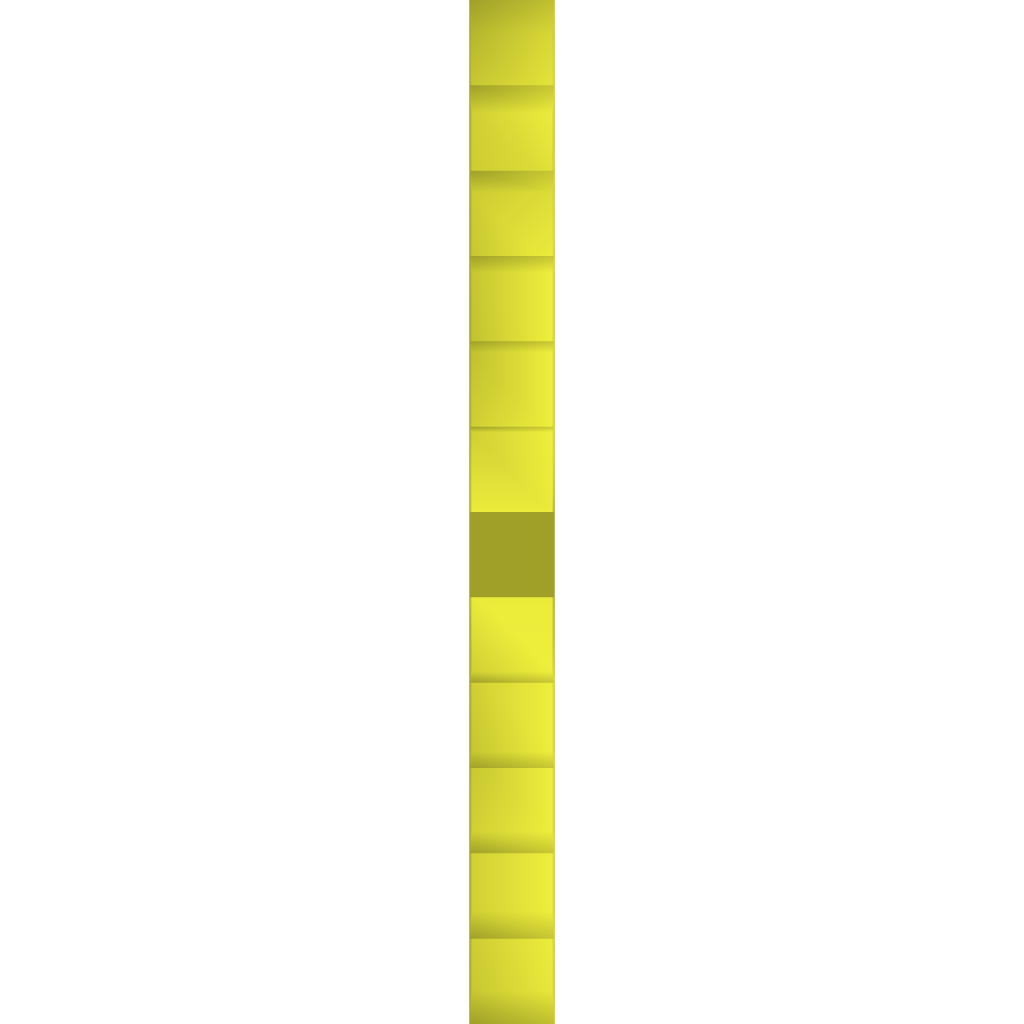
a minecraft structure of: Fooly Cooly bad low quality